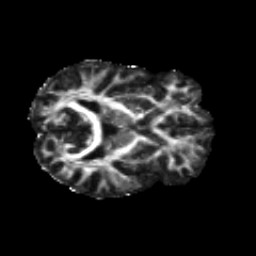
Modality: FA
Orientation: axial
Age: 34
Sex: male
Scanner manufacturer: siemens
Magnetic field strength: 3 T
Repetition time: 8.8 s
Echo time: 0.085 s